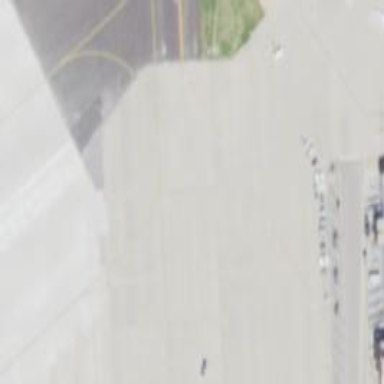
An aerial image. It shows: View of taxiway at the airport.